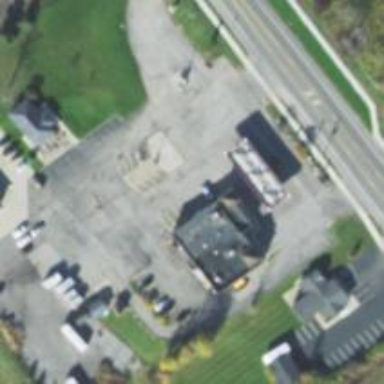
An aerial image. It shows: Convenience shop.